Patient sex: M
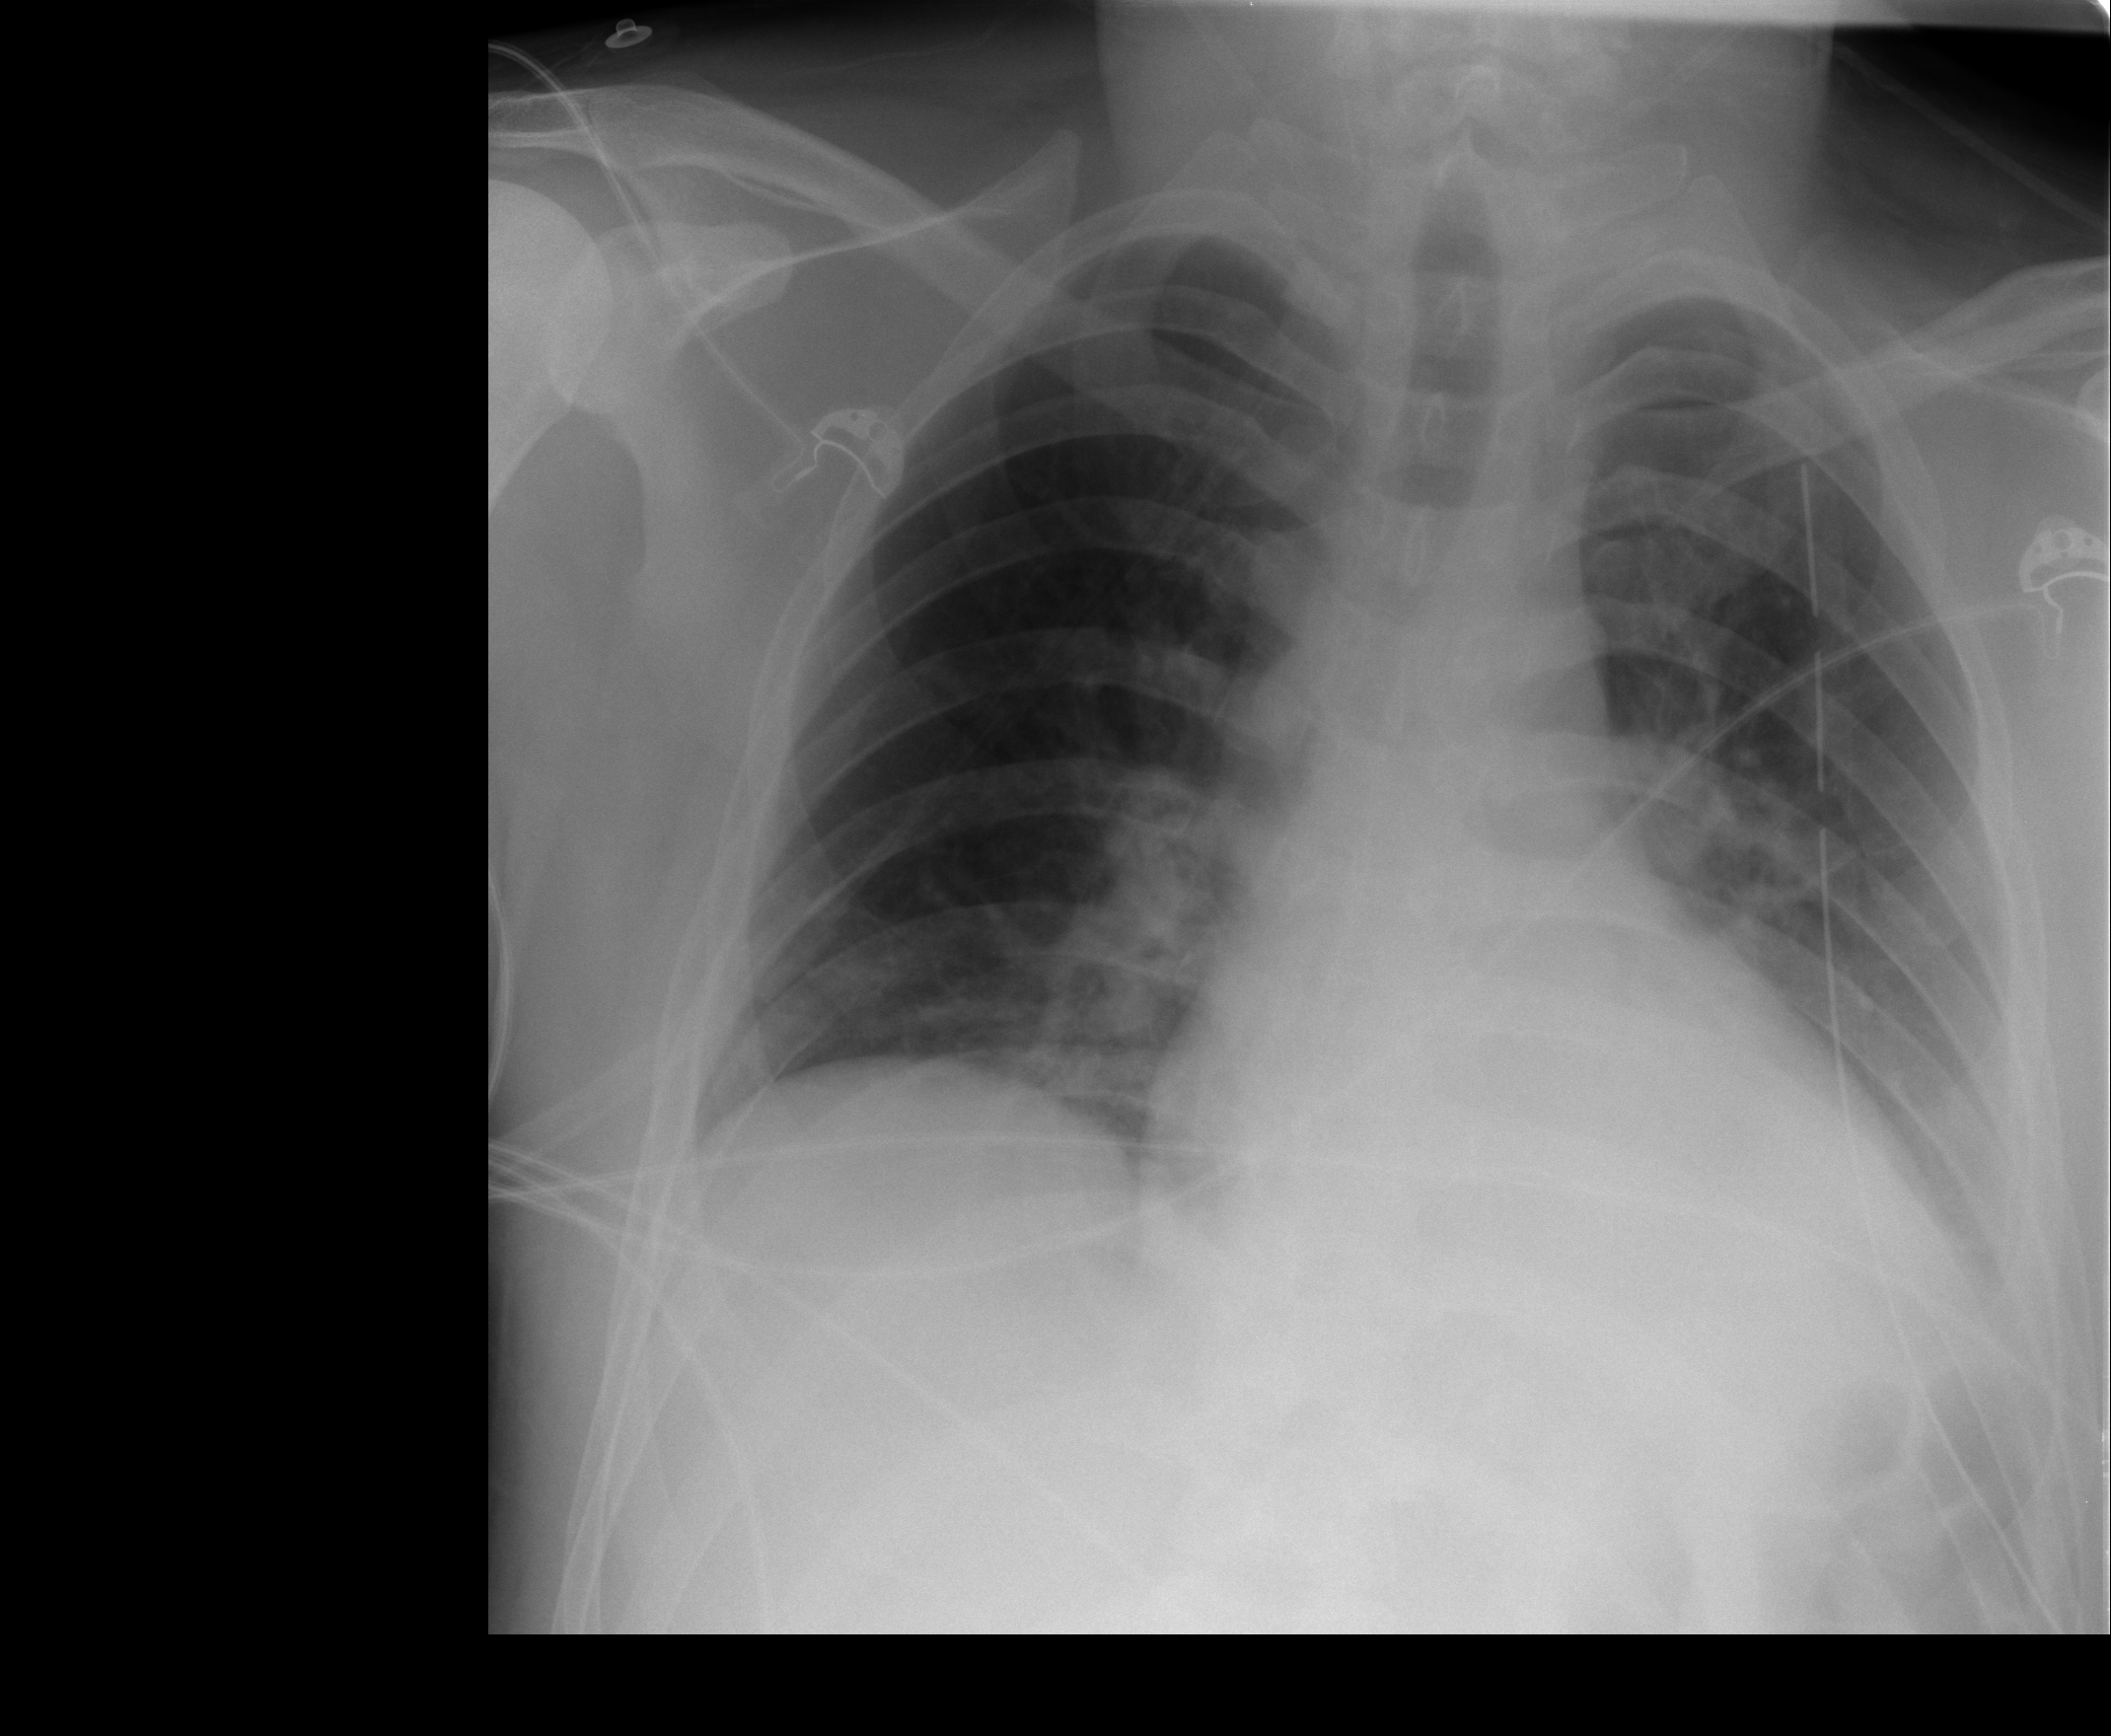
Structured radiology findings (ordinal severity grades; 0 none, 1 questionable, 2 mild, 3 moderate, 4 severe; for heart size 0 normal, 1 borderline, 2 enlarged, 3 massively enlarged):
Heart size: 0
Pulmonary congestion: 0
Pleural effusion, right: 0
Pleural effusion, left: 2
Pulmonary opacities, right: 0
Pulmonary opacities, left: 0
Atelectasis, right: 1
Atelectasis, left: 2